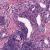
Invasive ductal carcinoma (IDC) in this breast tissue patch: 1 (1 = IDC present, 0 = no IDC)